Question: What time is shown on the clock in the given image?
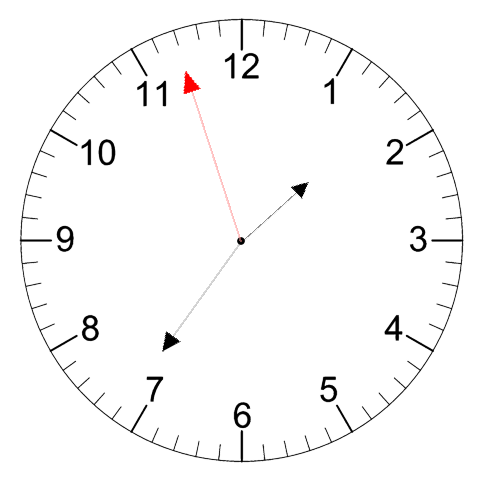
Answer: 01:35:57